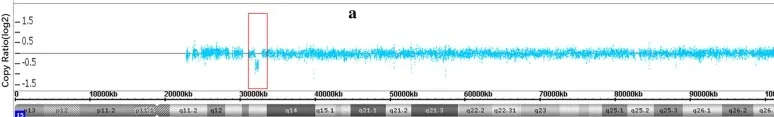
Array-CGH results of case 1. Fetal.
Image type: electrography (ekg)